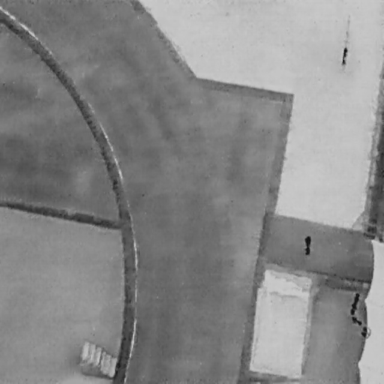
There are three People in the infrared image.